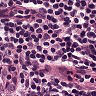
Metastatic tissue present: no